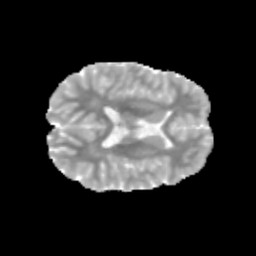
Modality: MD
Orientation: axial
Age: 13
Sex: male
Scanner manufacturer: siemens
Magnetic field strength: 3 T
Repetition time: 3.8 s
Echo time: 0.07 s